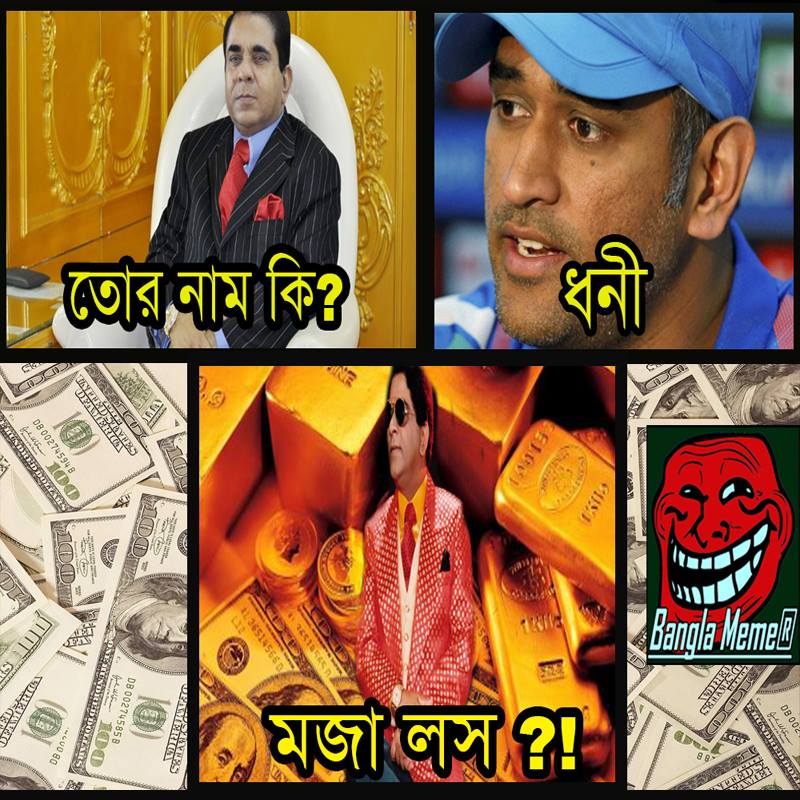
Text: তোর নাম কি ?   ধনী      মজা লস ? !
Label: Hate
Hate category: Personal Offence
Targeted group: Individual